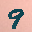
Label: 9